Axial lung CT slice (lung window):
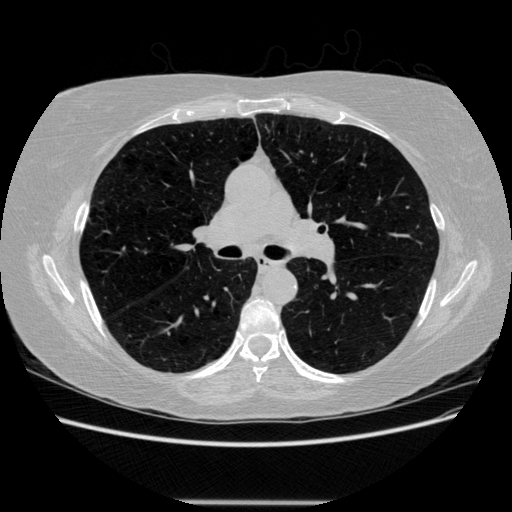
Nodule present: no